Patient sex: F
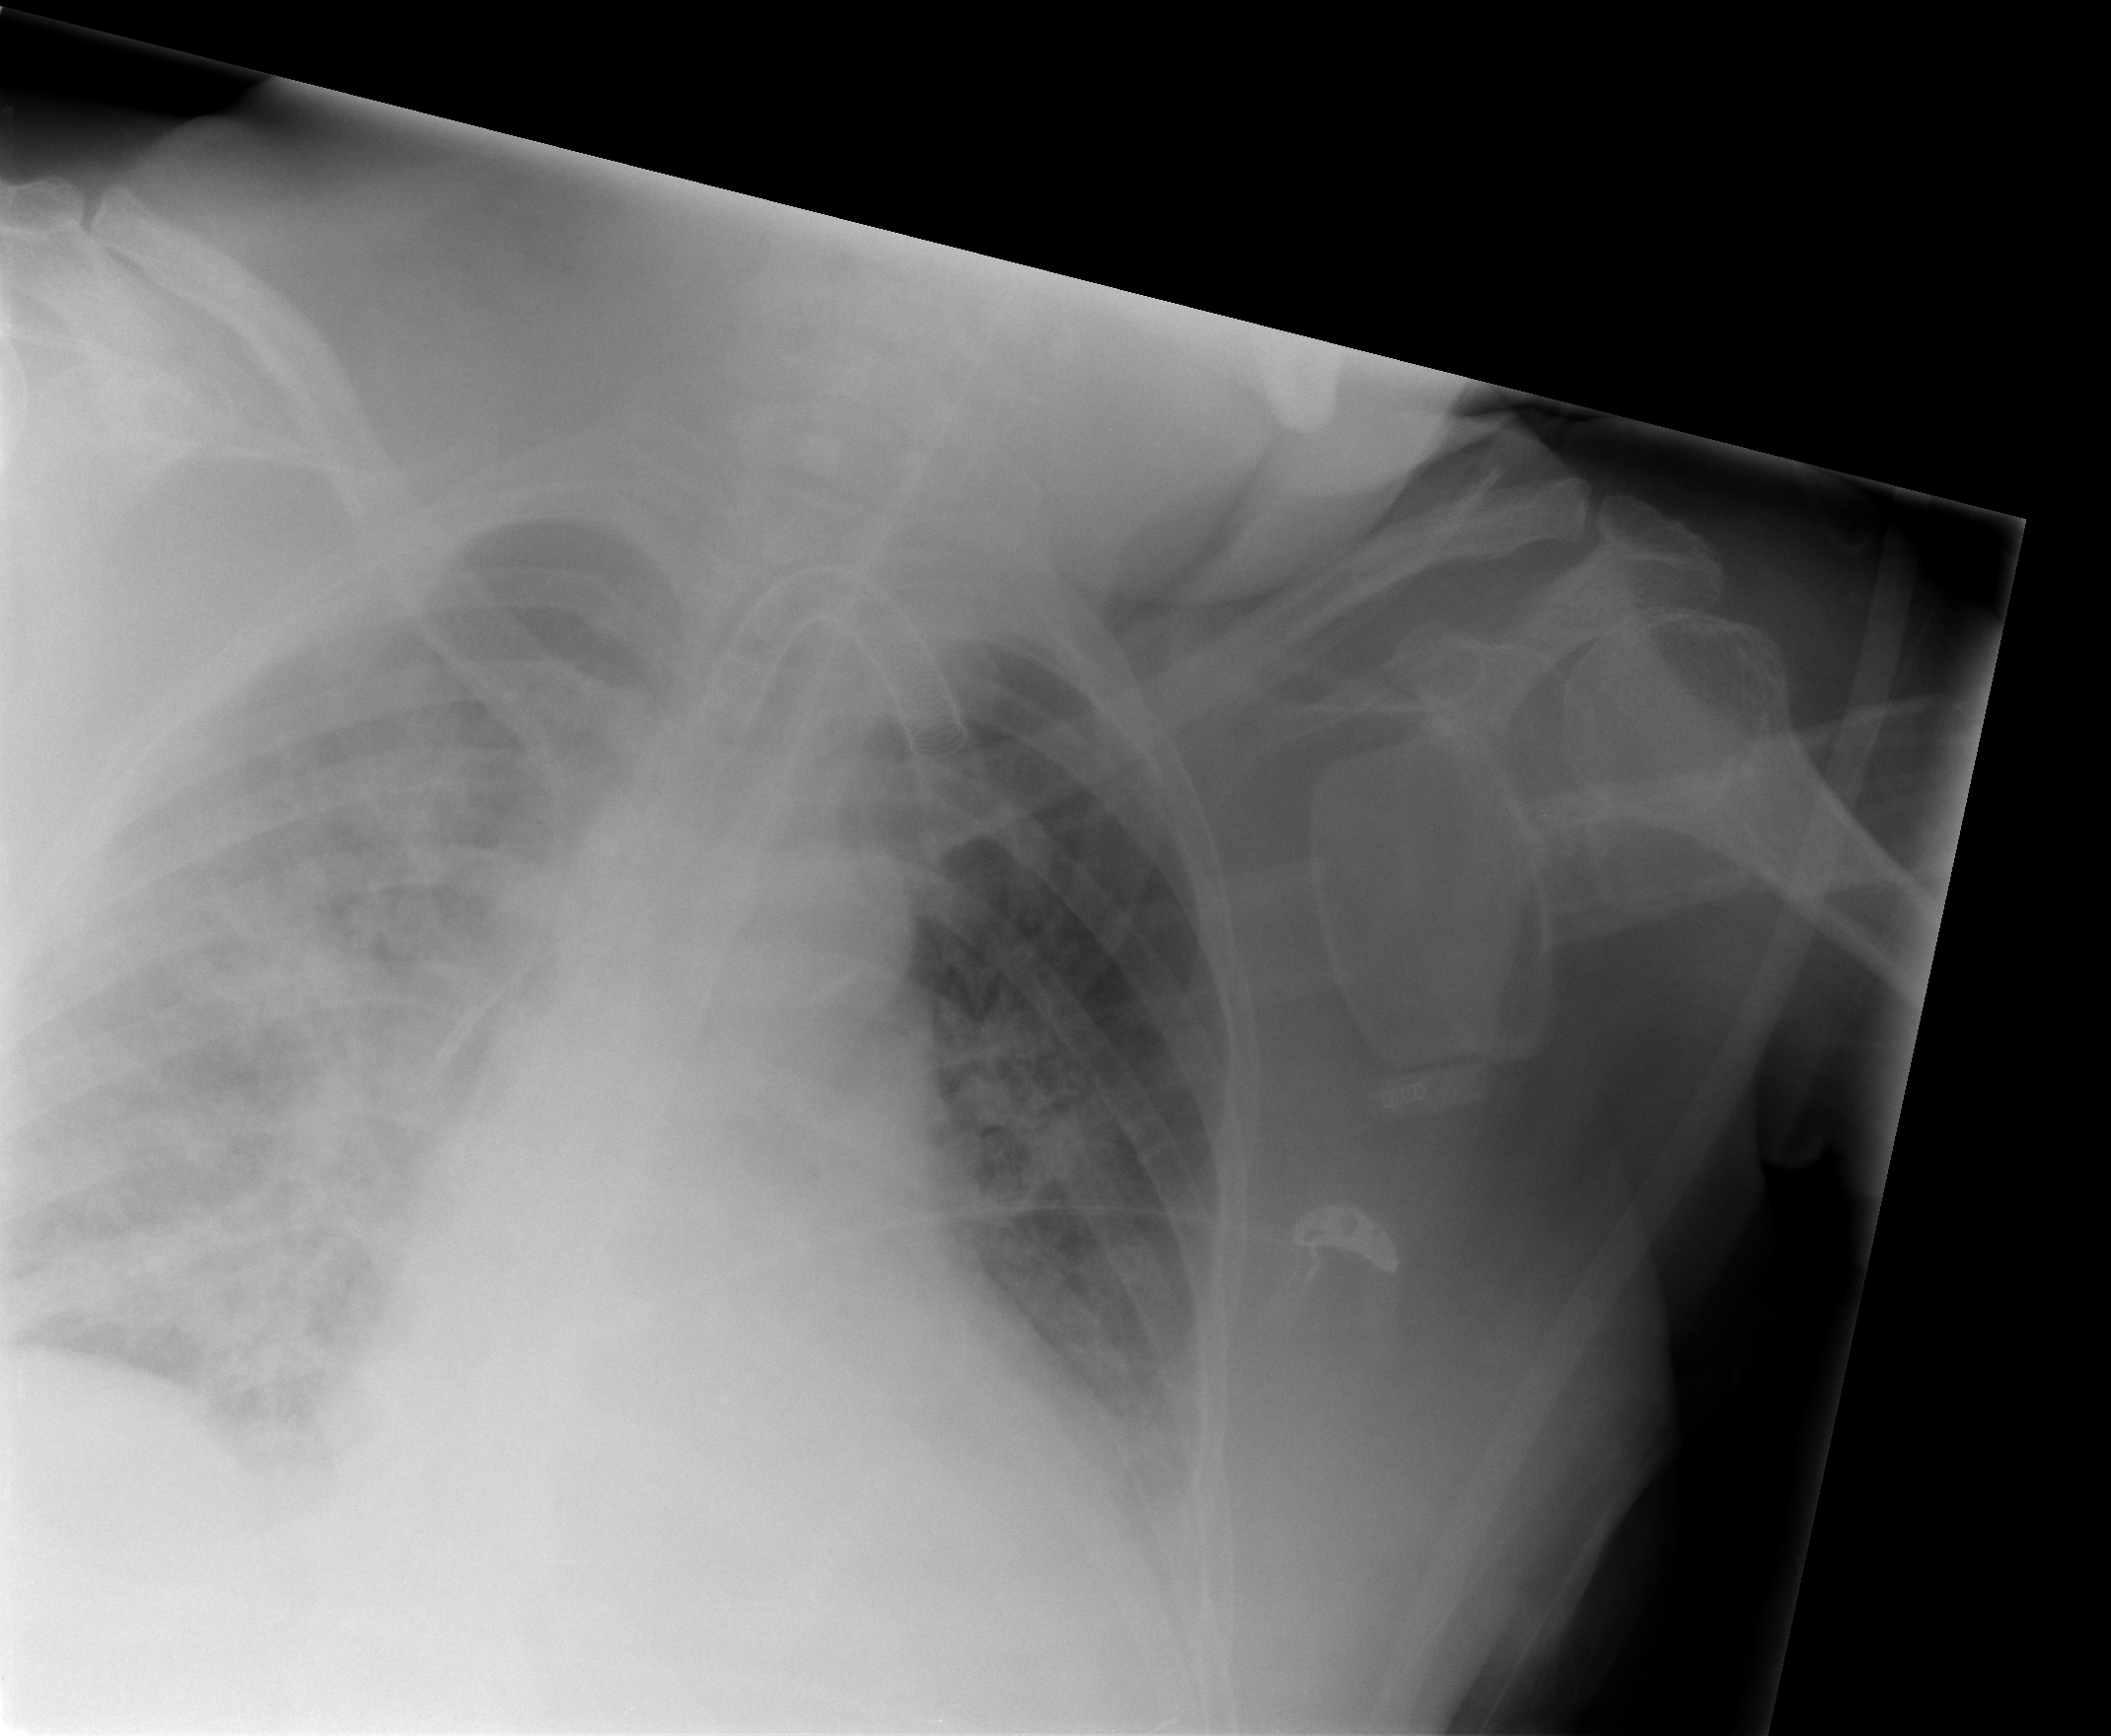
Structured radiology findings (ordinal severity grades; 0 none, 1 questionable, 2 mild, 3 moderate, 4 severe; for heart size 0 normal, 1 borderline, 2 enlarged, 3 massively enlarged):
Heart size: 2
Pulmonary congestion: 2
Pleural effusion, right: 1
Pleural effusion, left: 1
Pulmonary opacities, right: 3
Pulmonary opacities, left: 2
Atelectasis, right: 2
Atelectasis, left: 2